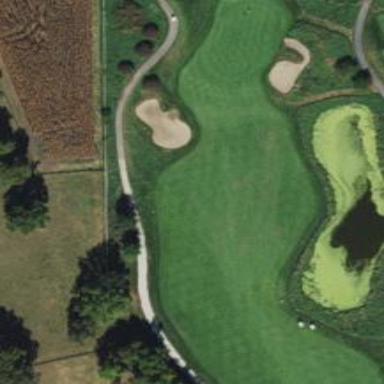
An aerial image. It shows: Golf hole.